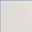
Piece: xx